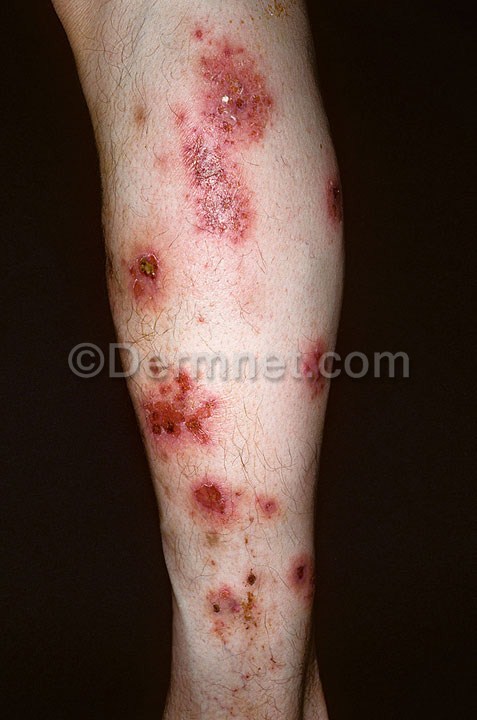
Disease: Eczema Photos